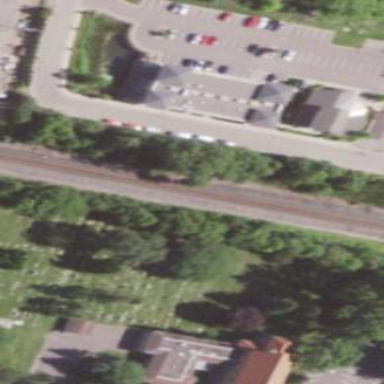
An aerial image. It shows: Graveyard.